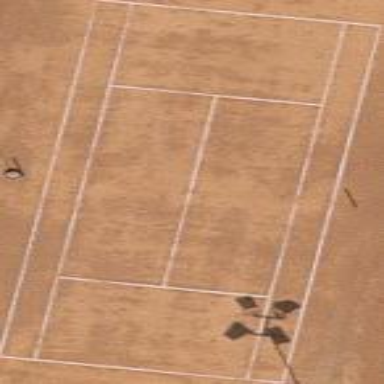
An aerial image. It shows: Tennis court in leisure pitch.